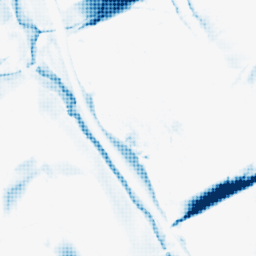
Category: morphological
Decomposition family: morphological_diamond
Decomposition parameters: operation: closing
radius: 20
Upsampling method: sinc_hamming
Upsampling parameters: scale: 8
kernel_size: 8
Upsampling scale: 8